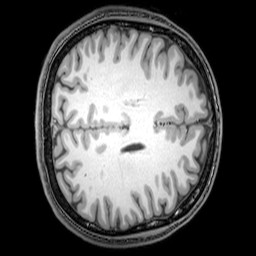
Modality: T1w
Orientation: axial
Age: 22
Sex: male
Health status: healthy
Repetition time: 0.081 s
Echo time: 0.037 s